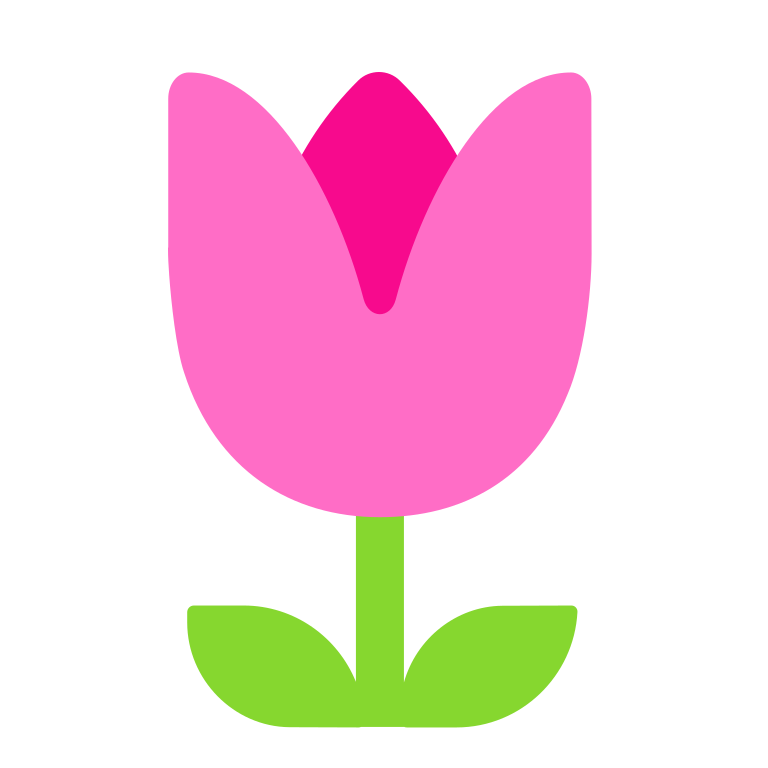
tulip flat